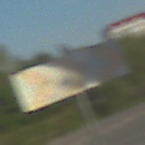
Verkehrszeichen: RichtungstafelnInKurvenGrossLinks
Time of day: MorningAfternoon
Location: Outdoor (Suburban)
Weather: PartlyCloudy
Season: NotSpecified
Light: Natural